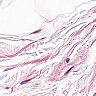
Metastatic tissue present: no